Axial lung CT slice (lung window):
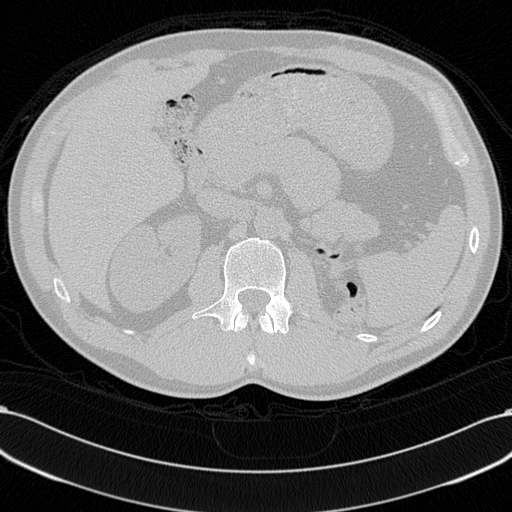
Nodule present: no